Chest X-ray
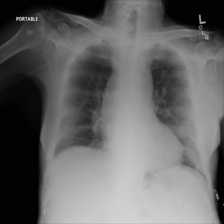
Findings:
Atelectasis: negative
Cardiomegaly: negative
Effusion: negative
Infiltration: negative
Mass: negative
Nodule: negative
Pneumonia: negative
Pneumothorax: negative
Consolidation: negative
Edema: negative
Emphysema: negative
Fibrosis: negative
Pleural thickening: negative
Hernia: negative